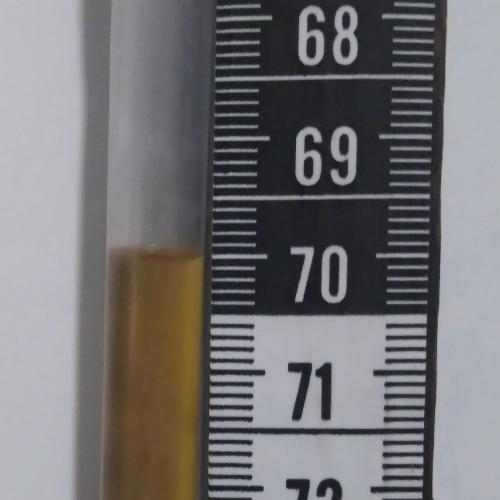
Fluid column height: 70.0 cm